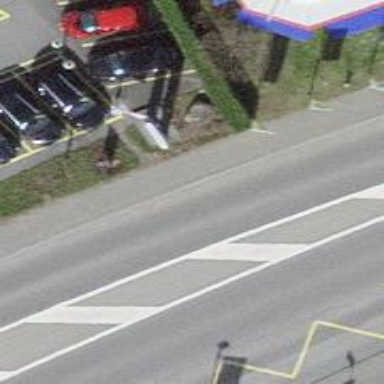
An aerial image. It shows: Bus stop with designated public transport stop position.